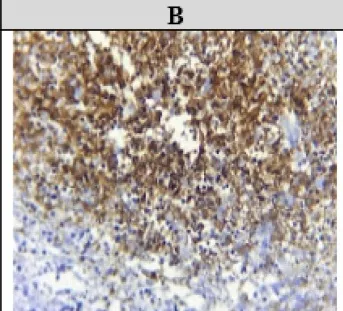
Histopathological findings of the lymph node. B) CD68+ histiocytes.
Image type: pathology (immunostaining)